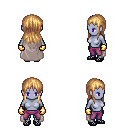
a pixel art fantasy rpg character, female body template, dark elf, purple skin, gray cape, magenta pants, light blonde unkempt hairstyle, gold gloves, ghillies, four views (front, back, left, right), 2x2 character sprite sheet, small pixel art, hard edges, no anti-aliasing